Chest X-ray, AP view. Patient: 48 years old, sex F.
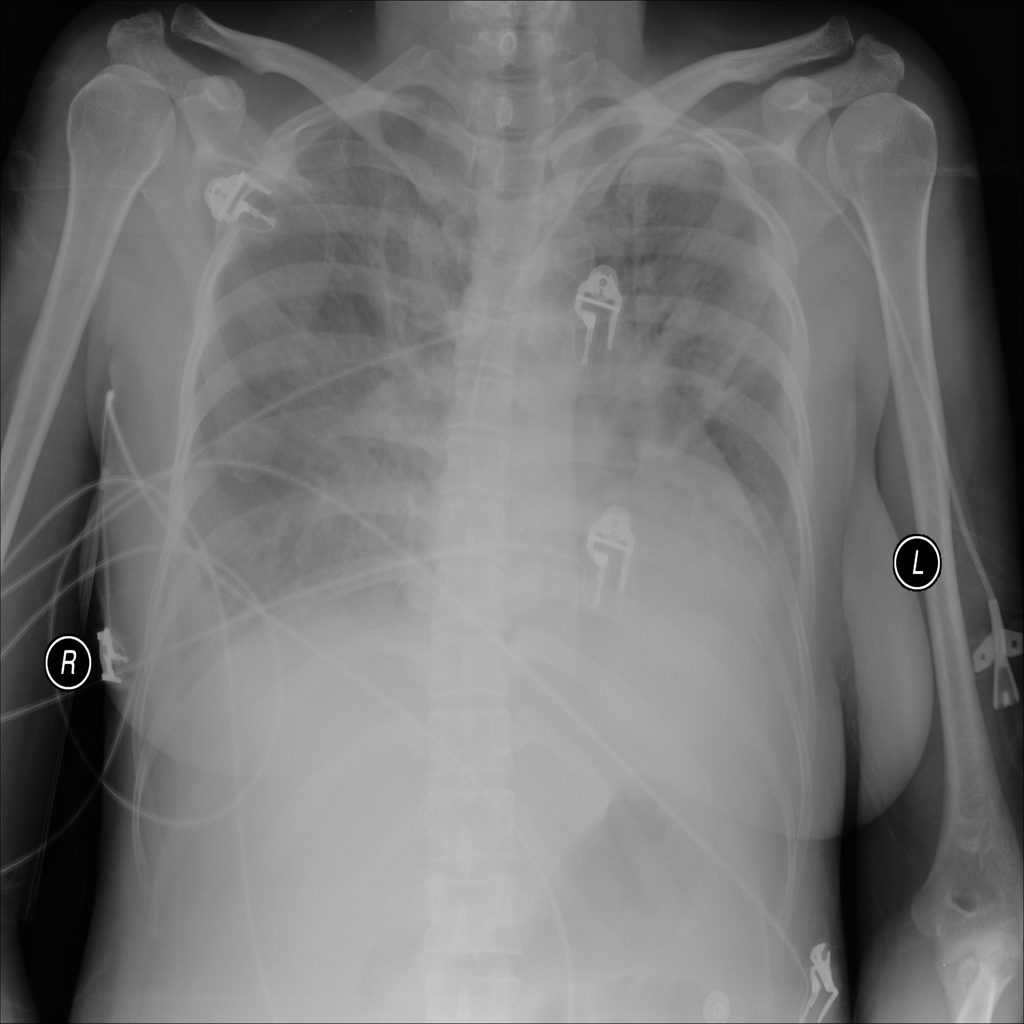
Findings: Infiltration